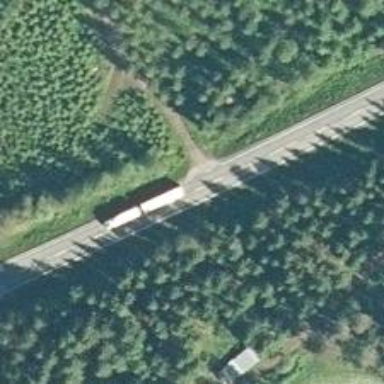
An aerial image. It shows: Asphalt road classified as trunk highway.